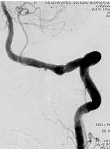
Perioperative neuroimages of Case 12. Intraoperative DSA revealed the complete disappearance of the DAVF (G).
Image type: radiology (ct)